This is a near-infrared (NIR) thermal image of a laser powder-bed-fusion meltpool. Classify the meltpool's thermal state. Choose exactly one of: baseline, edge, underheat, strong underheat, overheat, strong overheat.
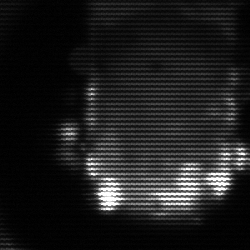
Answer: baseline